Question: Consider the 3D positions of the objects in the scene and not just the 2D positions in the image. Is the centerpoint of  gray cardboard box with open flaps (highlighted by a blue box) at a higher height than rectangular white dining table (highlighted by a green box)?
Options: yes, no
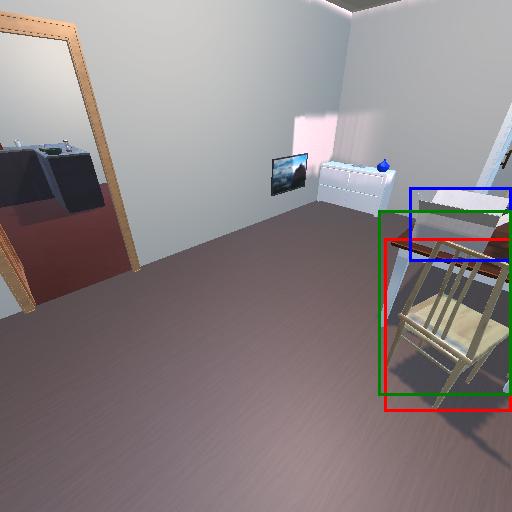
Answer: yes